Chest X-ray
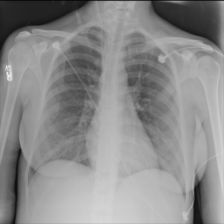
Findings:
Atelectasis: negative
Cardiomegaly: negative
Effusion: negative
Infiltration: negative
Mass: negative
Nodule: negative
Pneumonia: negative
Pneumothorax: negative
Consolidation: negative
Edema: negative
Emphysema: negative
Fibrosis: negative
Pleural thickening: negative
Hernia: negative